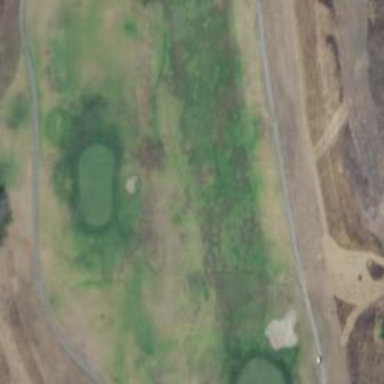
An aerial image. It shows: Golf hole.